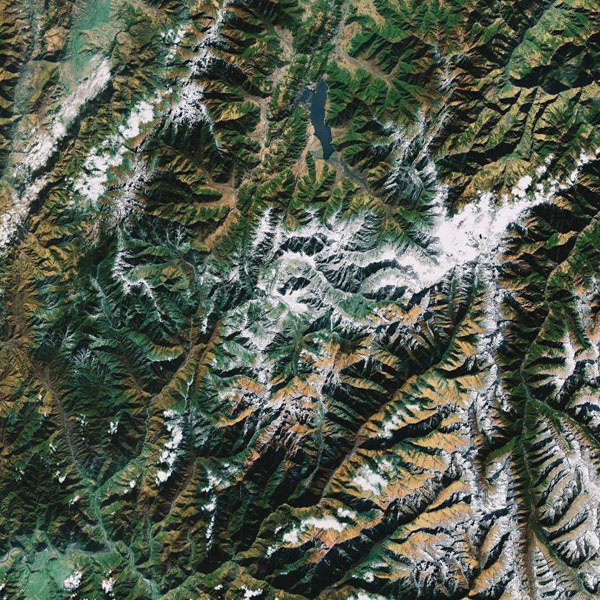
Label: Mountain